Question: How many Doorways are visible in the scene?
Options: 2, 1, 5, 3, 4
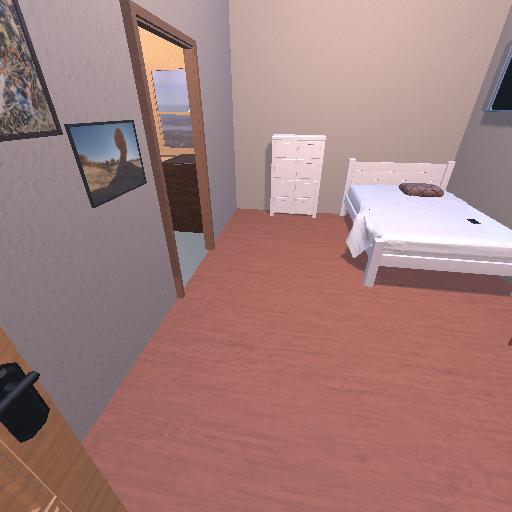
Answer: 2